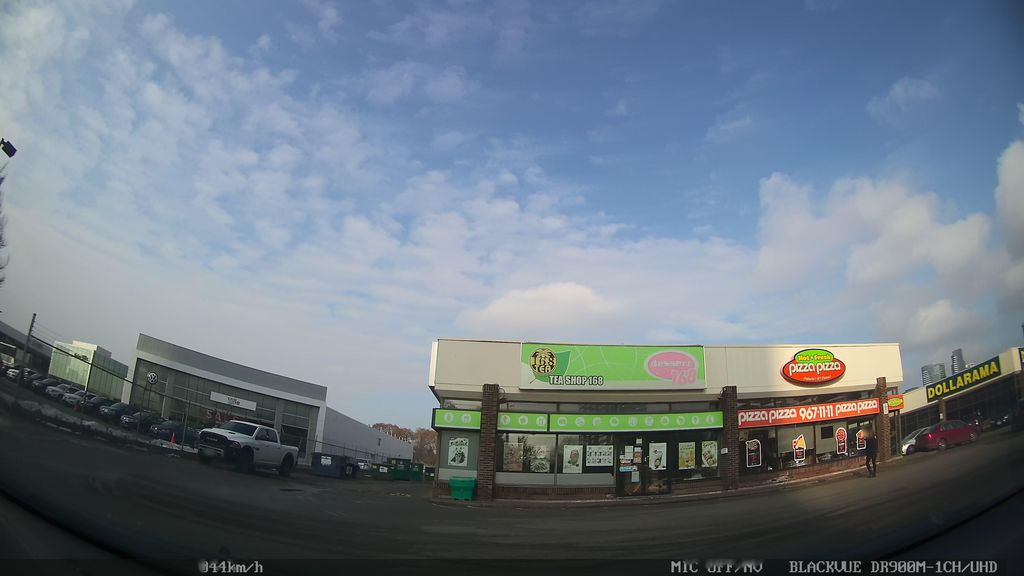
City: toronto